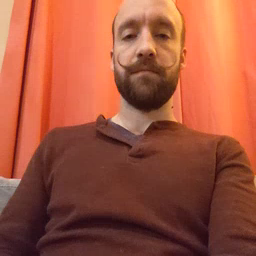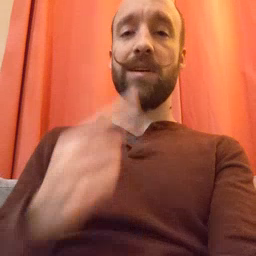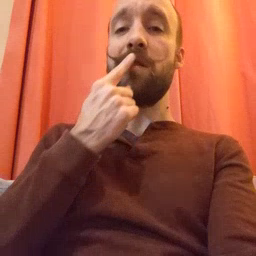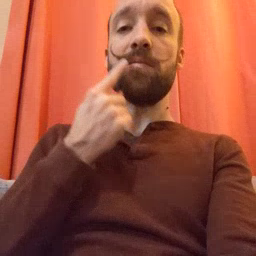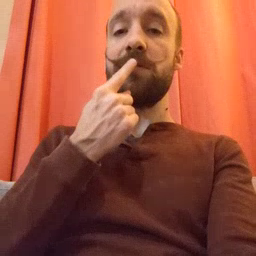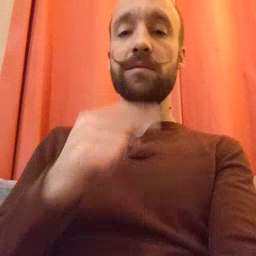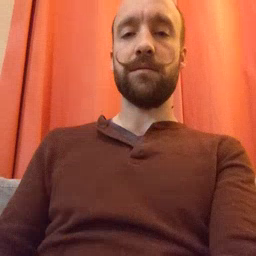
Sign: lips